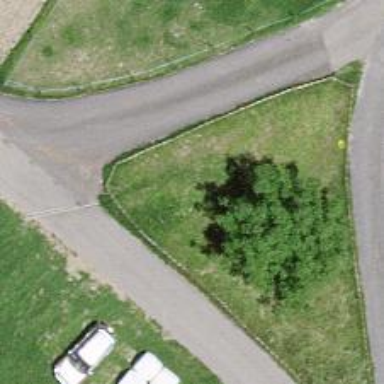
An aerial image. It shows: Deciduous broadleaved tree.